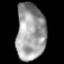
Tissue: lung
Cell type: Epithelial cells
Senescence score: 0.2028
Nuclear area (px): 1634
Mean DAPI intensity: 156.591